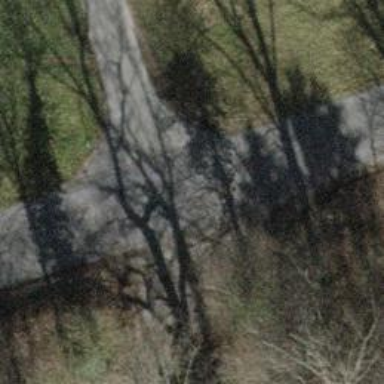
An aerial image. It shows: Tertiary road with asphalt surface.